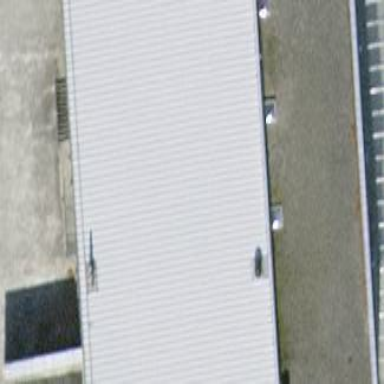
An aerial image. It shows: Commercial building with flat roof.